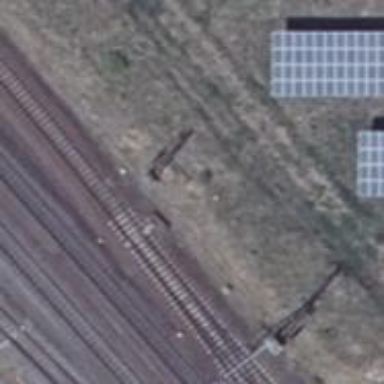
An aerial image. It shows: Railway switch with the turnout side on the left.